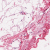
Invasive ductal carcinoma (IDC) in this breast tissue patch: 0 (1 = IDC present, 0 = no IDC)